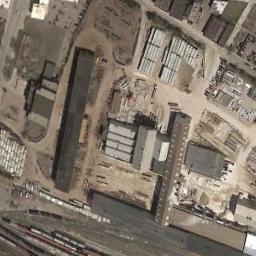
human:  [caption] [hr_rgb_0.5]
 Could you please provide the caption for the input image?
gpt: Industrial areas have different building sizes .

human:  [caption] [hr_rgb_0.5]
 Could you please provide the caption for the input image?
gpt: The industrial area has lots of industrial equipment and some workshops .

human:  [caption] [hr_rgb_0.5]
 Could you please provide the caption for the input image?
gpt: Many houses of different shapes are in the industrial area .

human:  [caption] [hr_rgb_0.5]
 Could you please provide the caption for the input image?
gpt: In an industrial area there are factories and roads, And equipment and items stacked in the open air .

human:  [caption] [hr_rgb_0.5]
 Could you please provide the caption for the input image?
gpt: There are some black buildings and many containers on the industrial area .